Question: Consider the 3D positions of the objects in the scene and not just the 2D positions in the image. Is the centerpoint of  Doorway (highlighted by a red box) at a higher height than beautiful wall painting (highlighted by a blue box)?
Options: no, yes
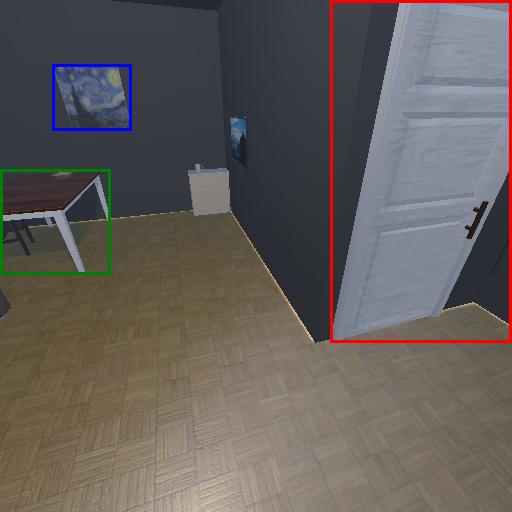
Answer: no